Question: I want to get the array value in separate comboboxes using JavaScript and PHP. Suppose i have array like
> 0:{"id":"none","name":"none"},1:{"id":"none","name":"none"},2:{"id":"write","name":"write"}
I want that 0 index array will show in first combo box, 1 index array will show in 2nd combo box and so on, all combo boxes having same name. But when I done it is showing all arrays in one combo box .Here is my code
'''
var data = [{
"id": "none",
"name": "none"
}, {
"id": "none",
"name": "none"
}, {
"id": "write",
"name": "write"
}]
$.each(data, function(i, item) {
$('#modules').append('<option value="' + data[i].id + '">' + data[i].name + '</option>');
});
'''
'''
<script src="https://ajax.googleapis.com/ajax/libs/jquery/2.1.1/jquery.min.js"></script>
<select id="modules"></select>
'''

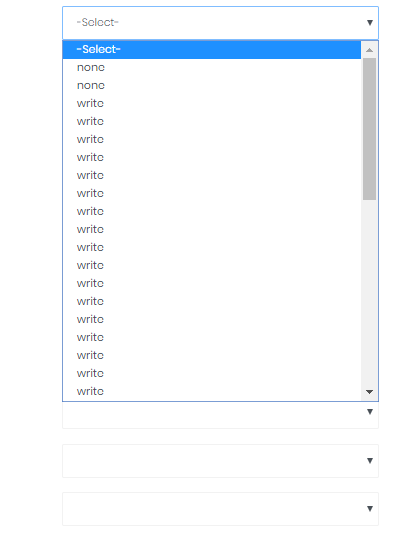
Answer: i think you want to show data in dropdown
just make sure your array is in correct format.
'''
var data = [{"id":"none","name":"none"},
{"id":"none","name":"none"},
{"id":"write","name":"write"}];
$.each(data,function(i,item){
$('#modules').append('<option value="'+data[i].id+'">'+data[i].name+'</option>'); });
$('.modules').eq(i).append('<option value="' + data[i].id + '">' + data[i].name + '</option>');
'''